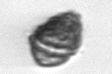
Label: Kryptoperidinium_triquetrum